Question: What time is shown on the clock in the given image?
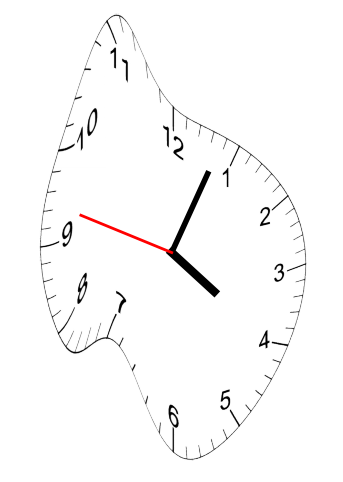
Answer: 04:03:47